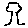
Label: tree